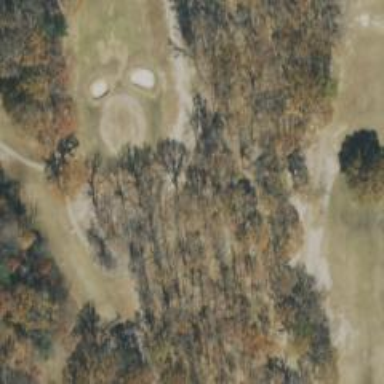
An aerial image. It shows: Path designated for golf carts.